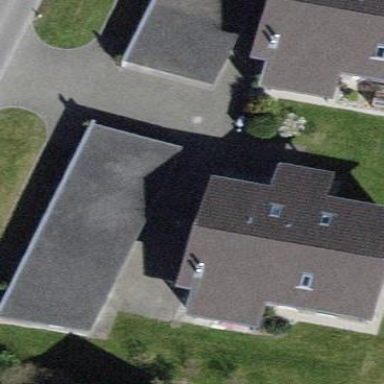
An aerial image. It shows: Building with flat roof.